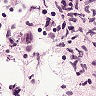
Metastatic tissue present: no